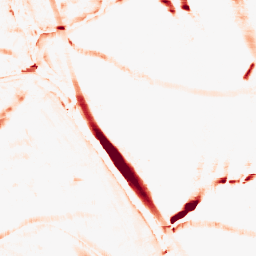
Category: morphological
Decomposition family: morphological_rect
Decomposition parameters: operation: opening
width: 20
height: 10
Upsampling method: sinc_hamming
Upsampling parameters: scale: 2
kernel_size: 4
Upsampling scale: 2